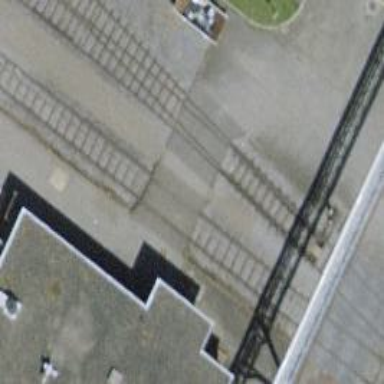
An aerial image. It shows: Railway switch.